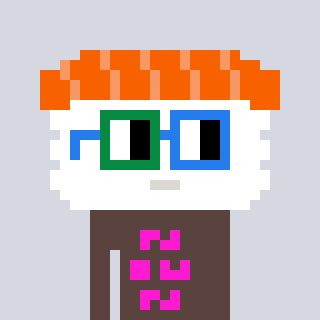
a pixel art character with square green and blue glasses, a nigiri-shaped head and a darkbrown-colored body on a cool background